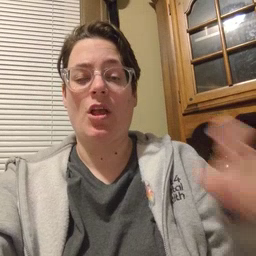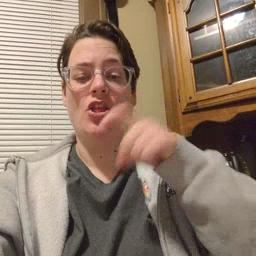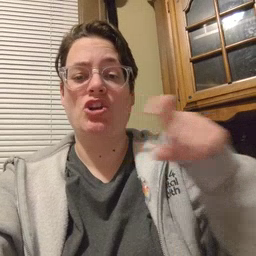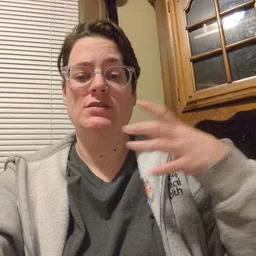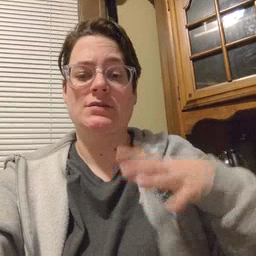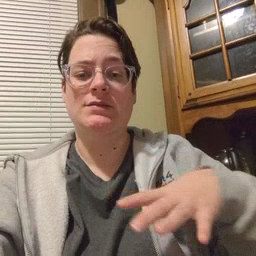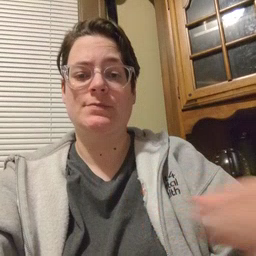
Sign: closet